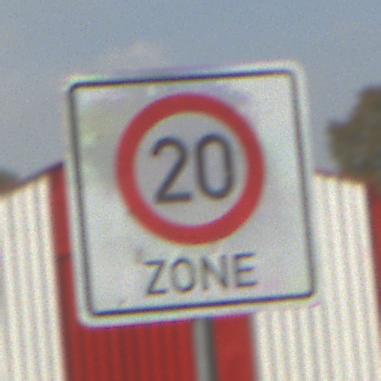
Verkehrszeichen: BeginnZone20
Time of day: MorningAfternoon
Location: Outdoor (Suburban)
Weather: PartlyCloudy
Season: NotSpecified
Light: Natural